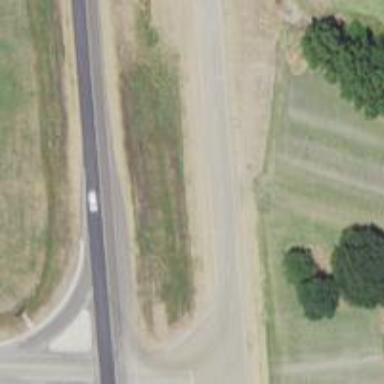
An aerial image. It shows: Primary highway with asphalt surface that includes dual carriageway.